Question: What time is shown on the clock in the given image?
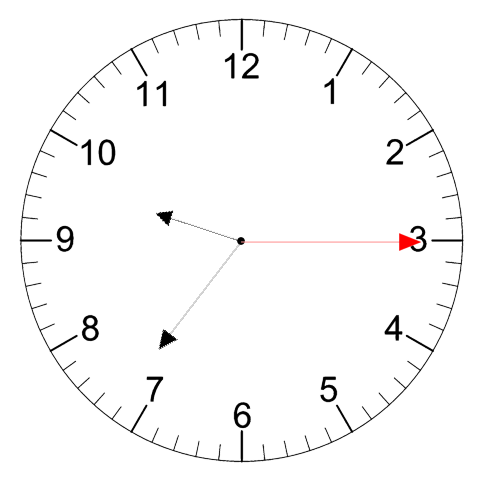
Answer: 09:36:15